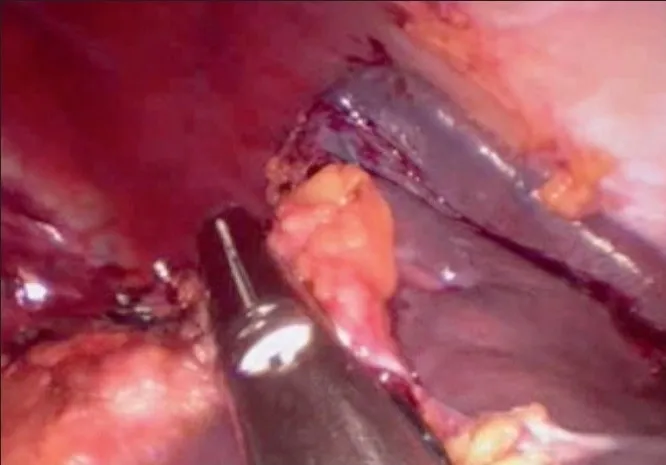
Endo GIA staple transaction of splenic hilum.
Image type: medical_photograph (other_medical_photograph)